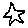
Label: star